Field crop: tomato
Growth stage: 1
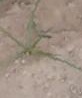
Species: cyperus